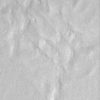
Label: not_dusty